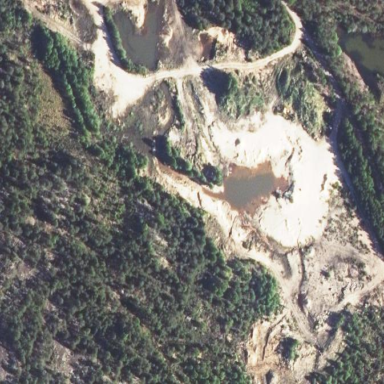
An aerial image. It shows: Quarry area.